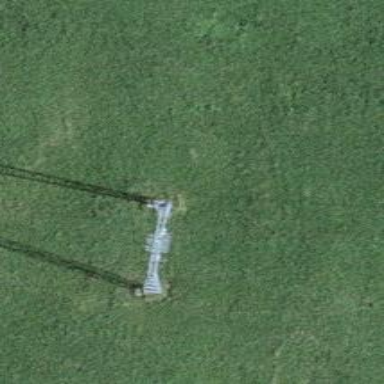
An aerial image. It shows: Pylon used for aerialway.